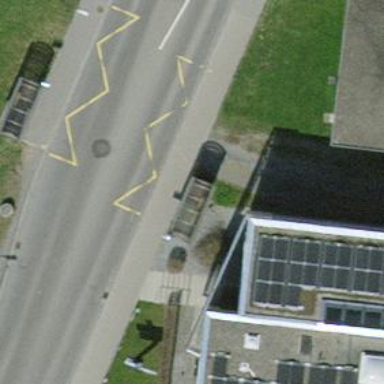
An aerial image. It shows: Bus stop with sheltered platform for public transport.